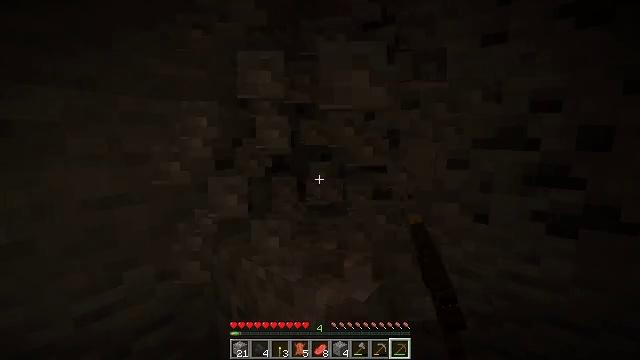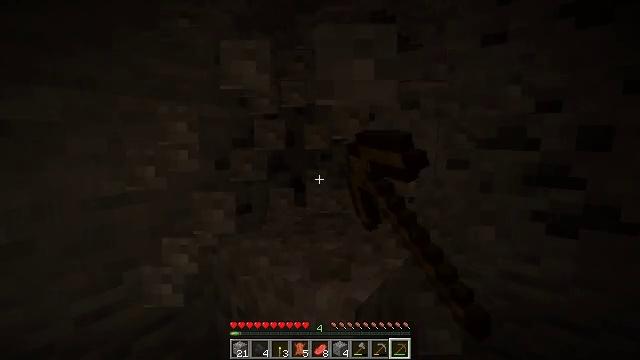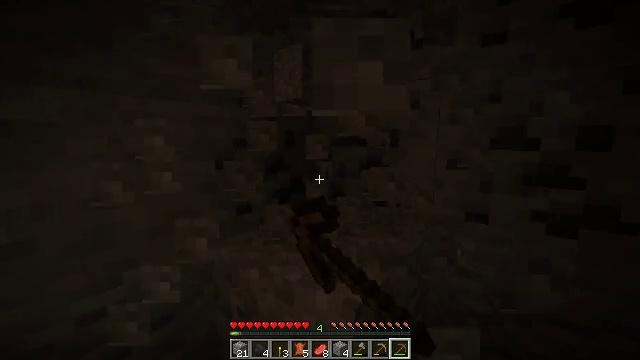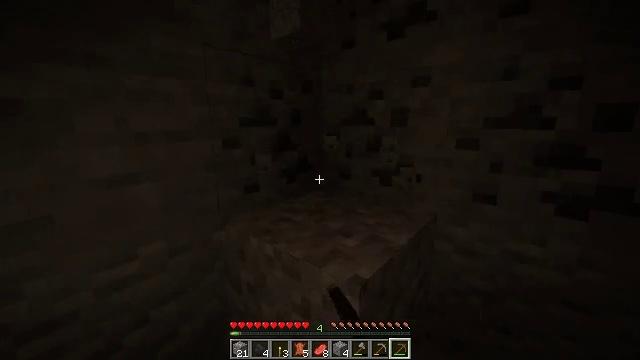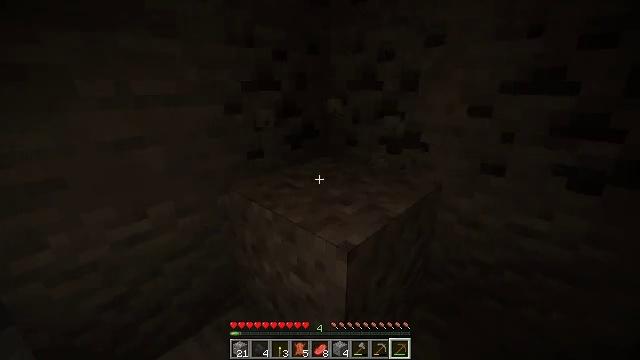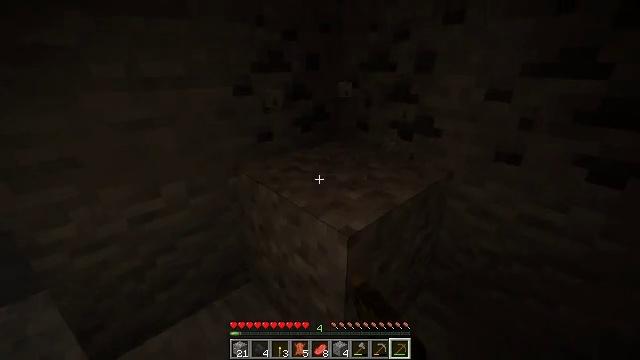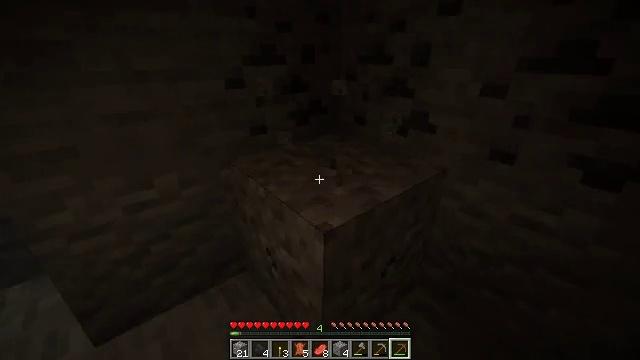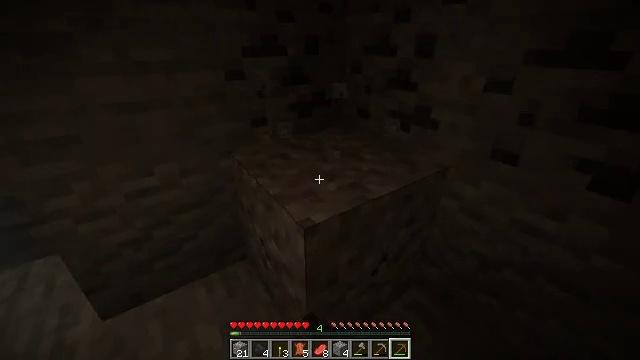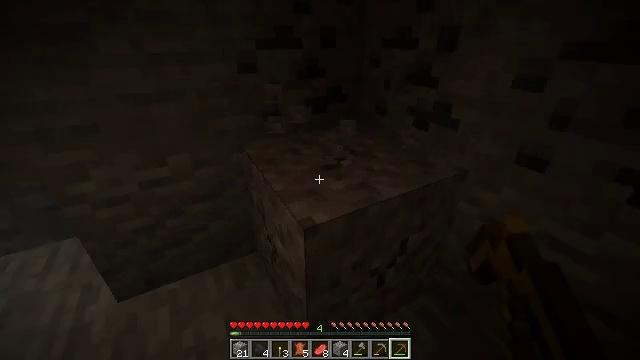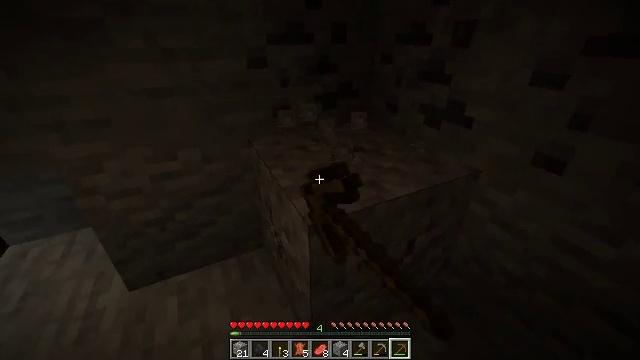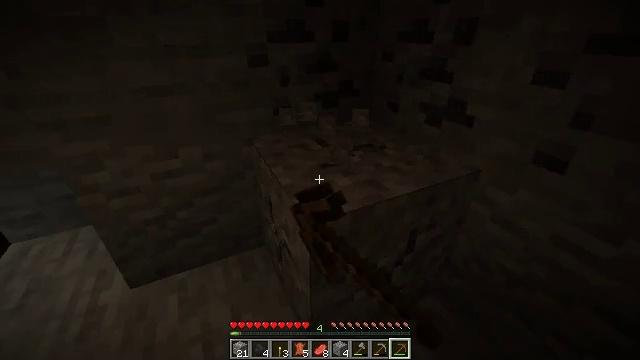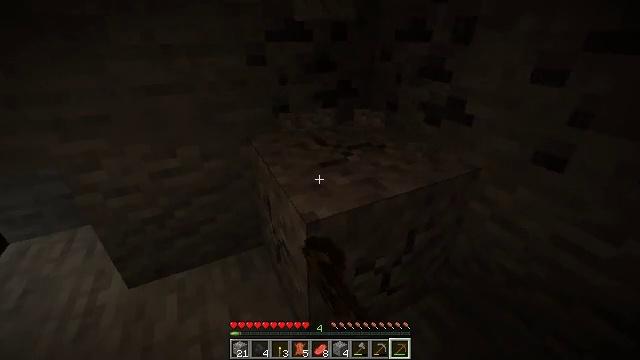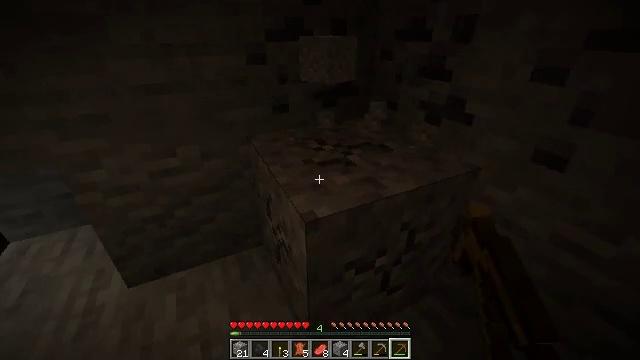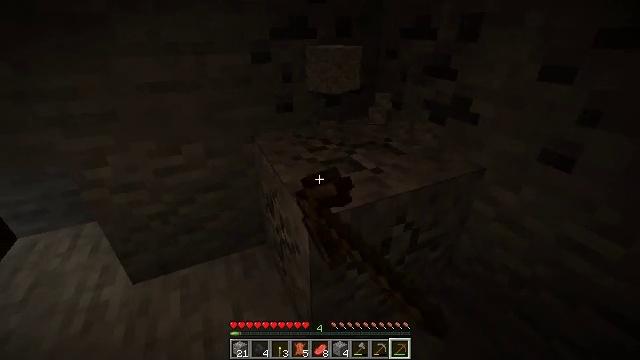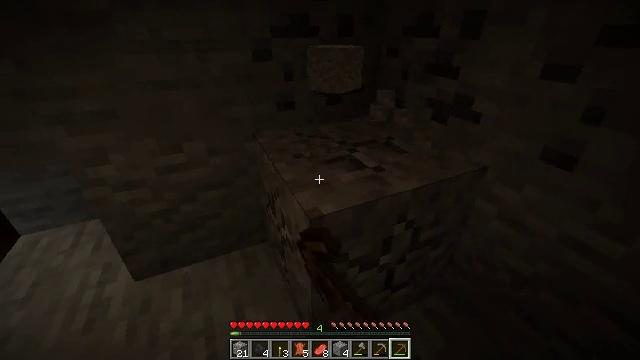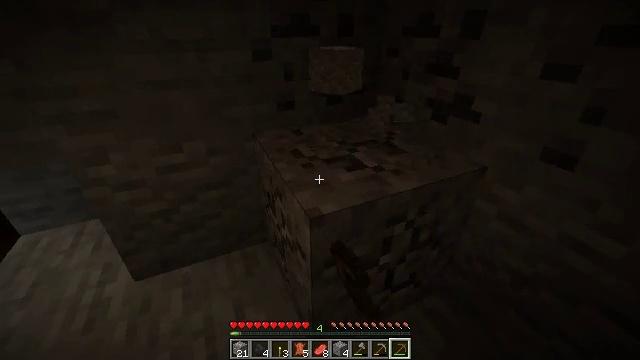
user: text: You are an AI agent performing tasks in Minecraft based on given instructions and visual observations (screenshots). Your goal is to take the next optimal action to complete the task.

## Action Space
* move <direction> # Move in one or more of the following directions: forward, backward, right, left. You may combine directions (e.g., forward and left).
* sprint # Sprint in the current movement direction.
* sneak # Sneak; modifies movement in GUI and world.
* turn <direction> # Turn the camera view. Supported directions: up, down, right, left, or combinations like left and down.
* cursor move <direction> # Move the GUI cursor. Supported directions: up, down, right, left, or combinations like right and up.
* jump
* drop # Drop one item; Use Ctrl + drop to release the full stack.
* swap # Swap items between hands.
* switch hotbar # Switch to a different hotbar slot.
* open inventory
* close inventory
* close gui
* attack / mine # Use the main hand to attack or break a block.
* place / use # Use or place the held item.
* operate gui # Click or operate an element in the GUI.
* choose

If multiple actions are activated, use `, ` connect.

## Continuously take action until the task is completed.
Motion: motion action
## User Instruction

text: Collect gravel for your inventory.
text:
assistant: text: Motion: attack / mine
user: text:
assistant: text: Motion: attack / mine
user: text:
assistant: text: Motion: turn left and down, attack / mine
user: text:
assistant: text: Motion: move right, turn left and down, attack / mine
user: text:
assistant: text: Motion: move right, turn left and down, attack / mine
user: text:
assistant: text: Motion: move right, turn left and down, attack / mine
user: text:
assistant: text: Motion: turn left and down, attack / mine
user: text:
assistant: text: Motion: turn left and down, attack / mine
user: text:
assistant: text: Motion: turn left, attack / mine
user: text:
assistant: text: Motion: attack / mine
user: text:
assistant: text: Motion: attack / mine
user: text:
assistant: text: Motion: attack / mine
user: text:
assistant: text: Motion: attack / mine
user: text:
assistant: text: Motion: attack / mine
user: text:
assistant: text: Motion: attack / mine
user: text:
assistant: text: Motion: attack / mine
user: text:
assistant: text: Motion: attack / mine
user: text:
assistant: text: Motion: attack / mine
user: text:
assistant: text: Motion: attack / mine
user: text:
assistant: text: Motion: attack / mine
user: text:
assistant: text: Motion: attack / mine
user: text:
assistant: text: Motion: attack / mine
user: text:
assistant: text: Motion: attack / mine
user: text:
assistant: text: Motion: attack / mine
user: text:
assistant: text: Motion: attack / mine
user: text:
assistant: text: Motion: attack / mine
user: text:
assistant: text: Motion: attack / mine